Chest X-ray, AP view. Patient: 31 years old, sex F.
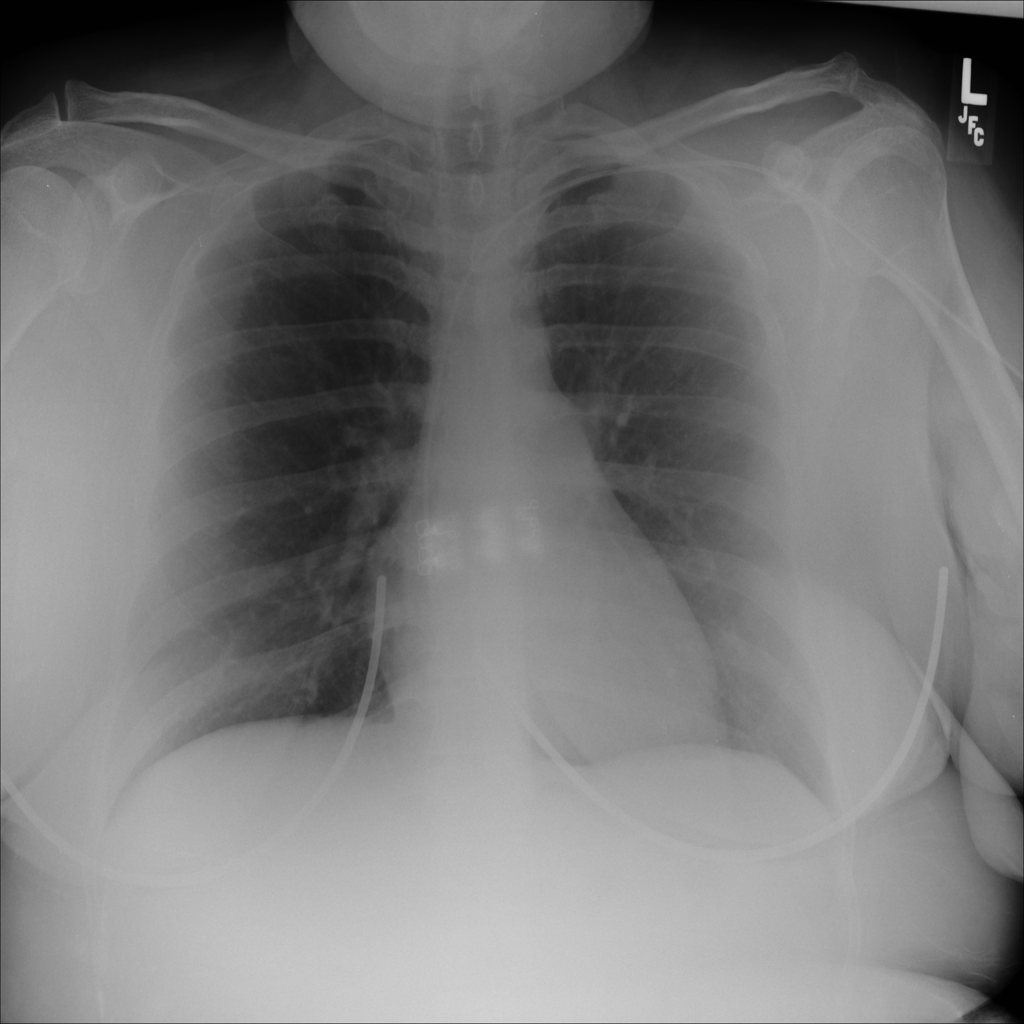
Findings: No Finding